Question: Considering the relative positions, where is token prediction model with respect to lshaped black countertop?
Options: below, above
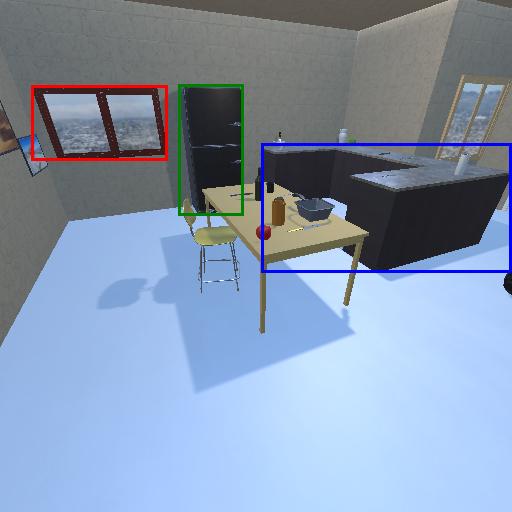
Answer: below